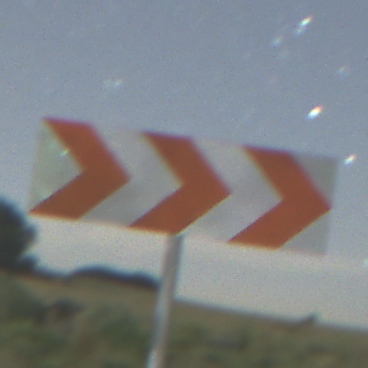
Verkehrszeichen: RichtungstafelnInKurvenGrossLinks
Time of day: Night
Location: Outdoor (Nature)
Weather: Clear
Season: NotSpecified
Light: Natural